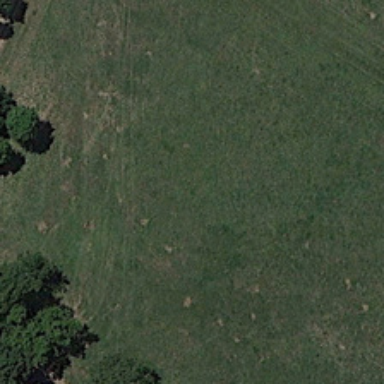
Some green trees are near a piece of green meadow .